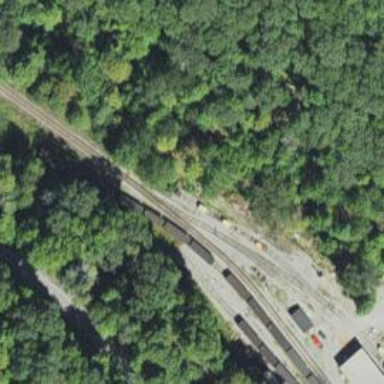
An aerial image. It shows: Preserved railway.